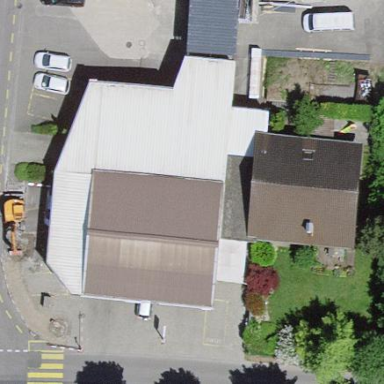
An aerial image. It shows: Car shop building.